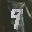
Label: 9